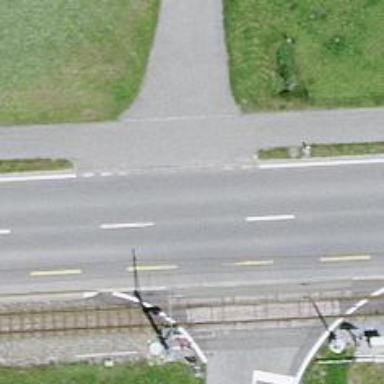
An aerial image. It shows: Asphalt path.